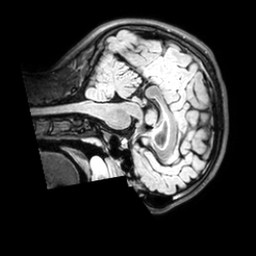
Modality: T1w
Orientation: sagittal
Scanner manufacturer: philips
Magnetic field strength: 3 T
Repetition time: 4.8 s
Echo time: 0.2586 s